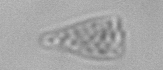
Label: Licmophora